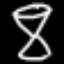
Label: hourglass